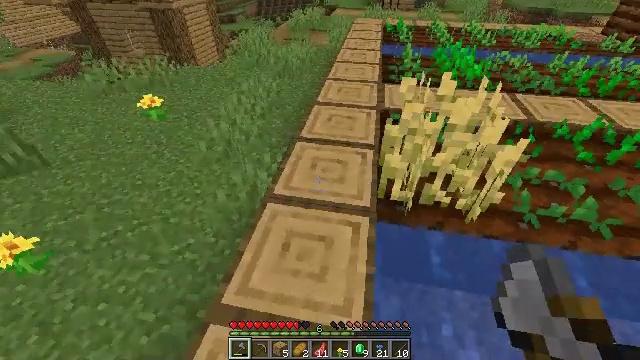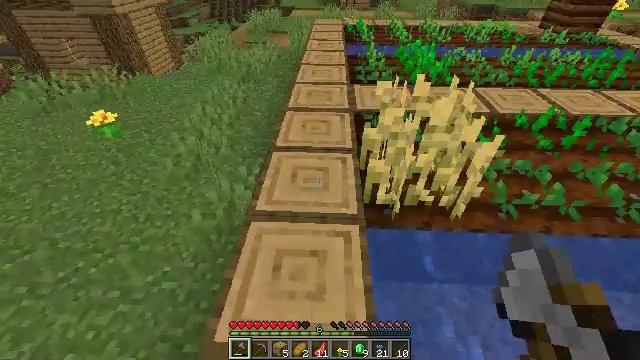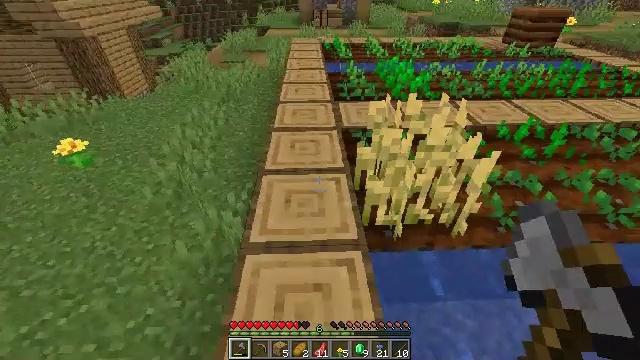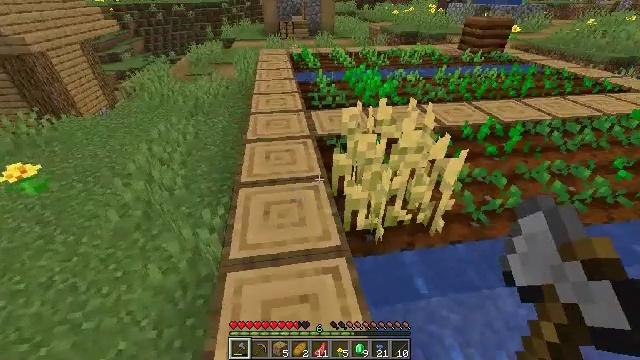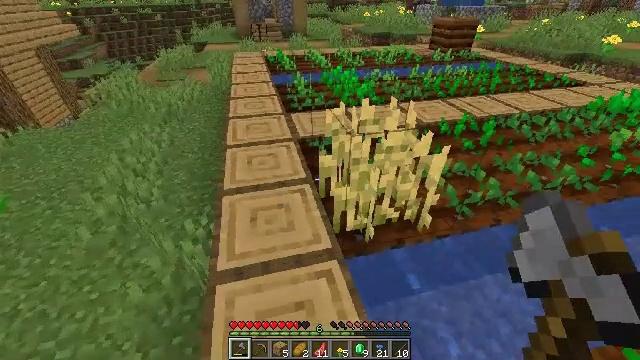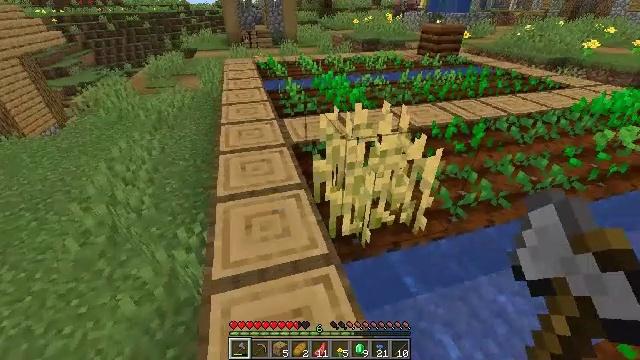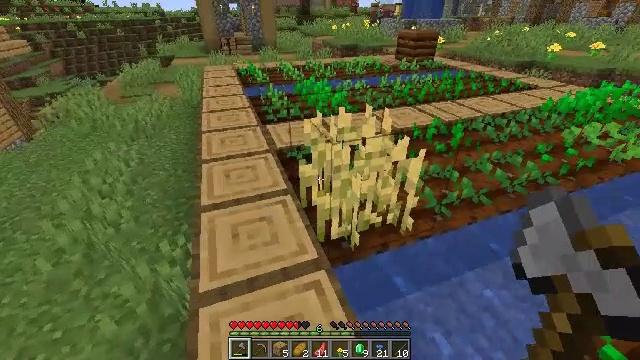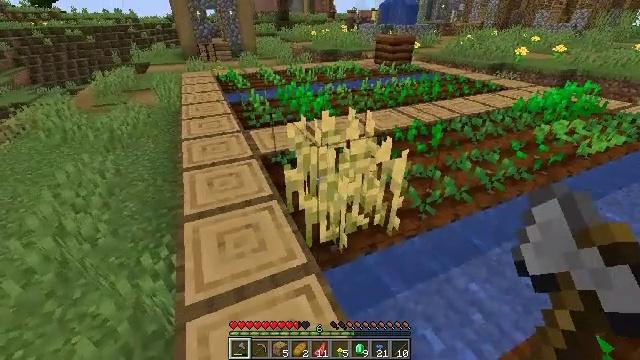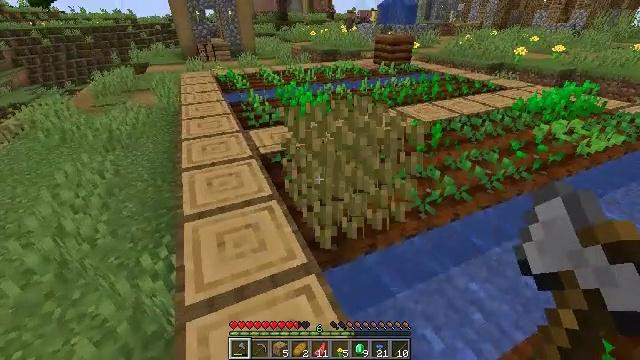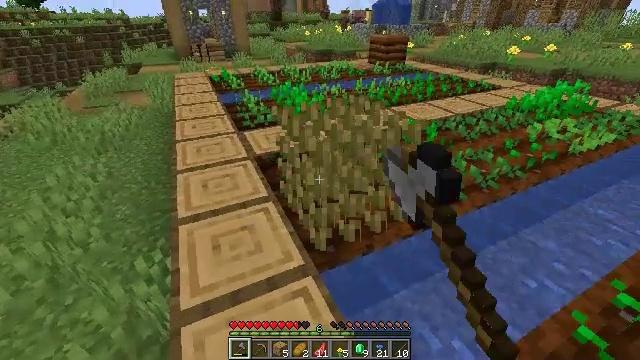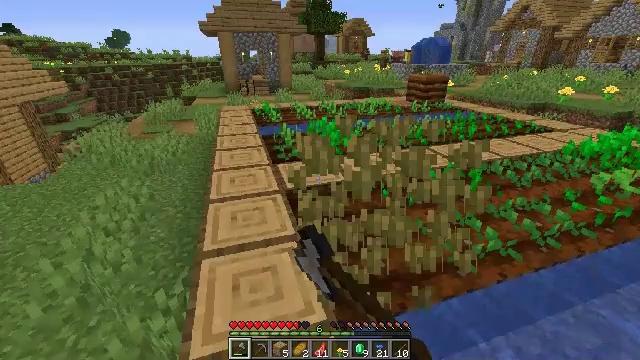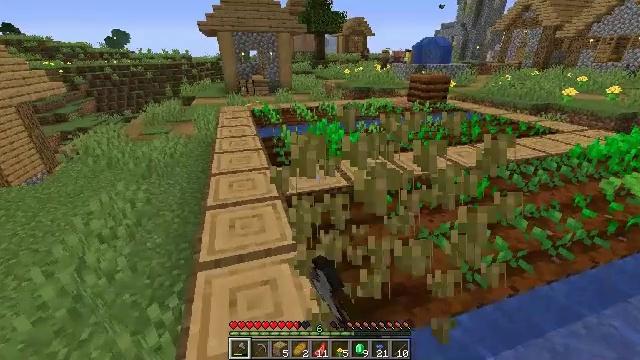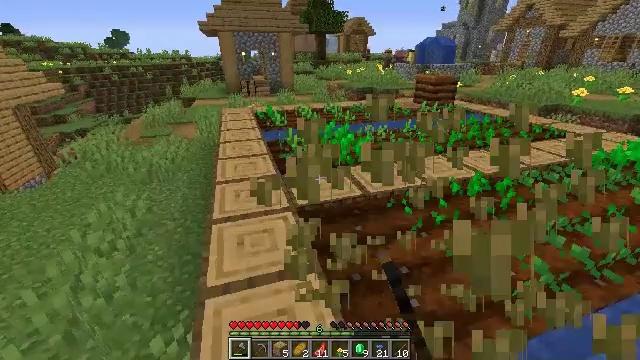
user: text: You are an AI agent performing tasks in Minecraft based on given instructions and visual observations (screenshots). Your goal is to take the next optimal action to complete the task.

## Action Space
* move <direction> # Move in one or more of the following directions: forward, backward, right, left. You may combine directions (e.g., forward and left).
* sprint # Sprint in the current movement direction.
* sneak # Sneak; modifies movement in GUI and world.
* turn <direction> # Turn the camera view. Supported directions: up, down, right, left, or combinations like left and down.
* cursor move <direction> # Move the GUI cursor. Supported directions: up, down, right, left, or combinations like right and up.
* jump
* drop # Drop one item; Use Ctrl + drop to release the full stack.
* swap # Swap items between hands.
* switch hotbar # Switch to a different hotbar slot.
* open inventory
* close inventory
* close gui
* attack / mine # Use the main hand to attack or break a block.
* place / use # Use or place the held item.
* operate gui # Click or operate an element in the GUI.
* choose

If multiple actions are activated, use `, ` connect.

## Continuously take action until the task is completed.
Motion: motion action
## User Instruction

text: Collect wheat crops.
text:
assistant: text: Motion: move forward, turn right
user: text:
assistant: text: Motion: turn right and up
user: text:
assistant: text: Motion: turn right and up
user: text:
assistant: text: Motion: turn right
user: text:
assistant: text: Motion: turn right and up
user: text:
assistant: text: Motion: turn right and up
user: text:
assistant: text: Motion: turn right
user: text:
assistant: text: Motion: attack / mine
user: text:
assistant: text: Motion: move forward, turn right, attack / mine
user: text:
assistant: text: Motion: move forward, turn left and up
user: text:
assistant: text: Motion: move forward and move left
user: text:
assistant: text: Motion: move forward and move left
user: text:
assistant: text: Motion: no_op